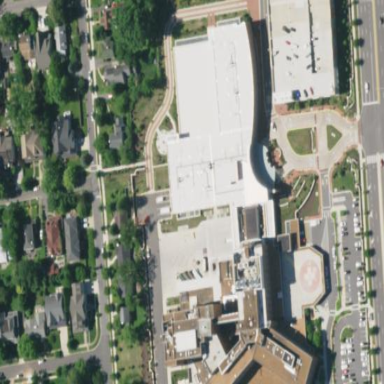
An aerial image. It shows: Hospital building.